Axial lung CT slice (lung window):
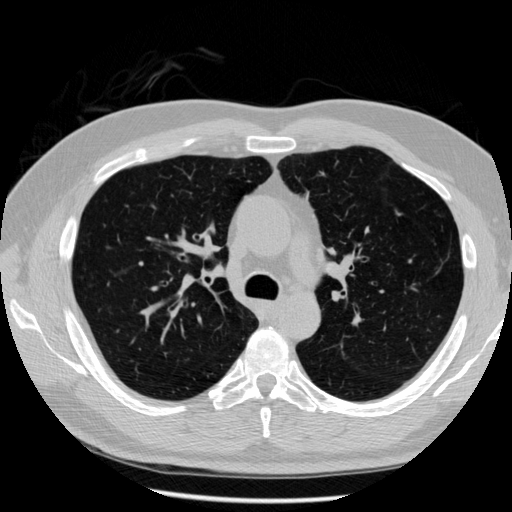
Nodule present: no